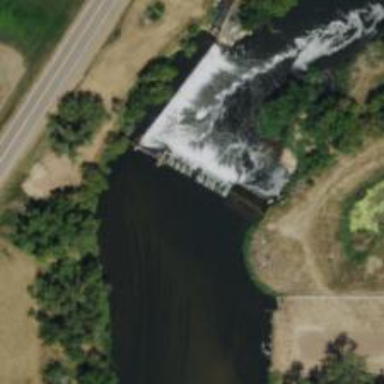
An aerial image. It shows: Weir in waterway.